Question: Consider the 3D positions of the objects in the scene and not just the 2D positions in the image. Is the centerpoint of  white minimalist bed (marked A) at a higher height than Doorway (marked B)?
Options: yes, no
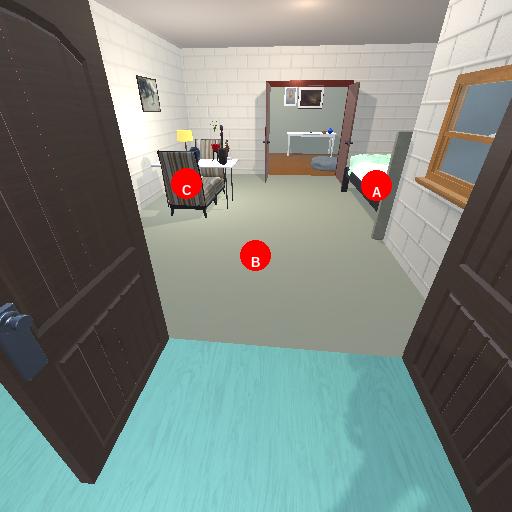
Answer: yes